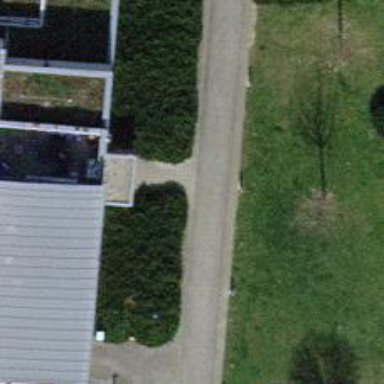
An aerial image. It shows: Footway surfaced with paving stones.